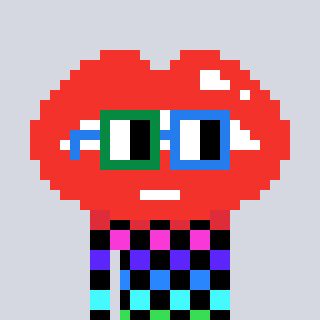
a pixel art character with square green and blue glasses, a lips-shaped head and a orange-colored body on a cool background